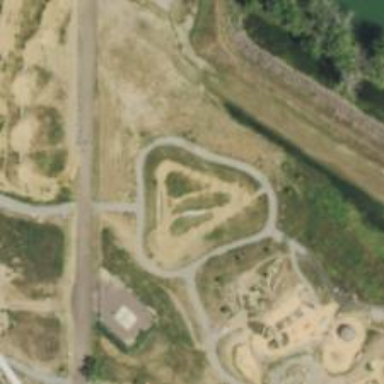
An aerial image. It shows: Pump track for cycling located on cycleway.